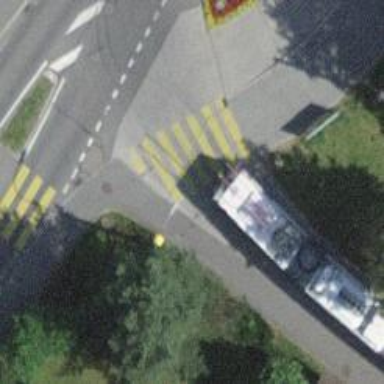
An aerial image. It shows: Uncontrolled zebra crossing with notable zebra markings.